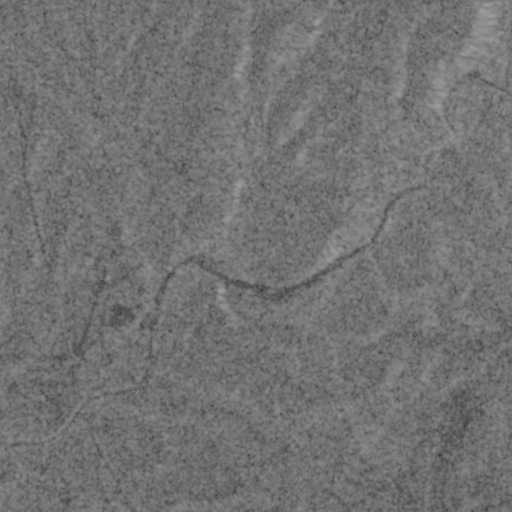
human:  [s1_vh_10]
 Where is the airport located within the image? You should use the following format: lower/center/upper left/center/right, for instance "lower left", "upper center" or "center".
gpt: The airport is located in the lower left of the image.
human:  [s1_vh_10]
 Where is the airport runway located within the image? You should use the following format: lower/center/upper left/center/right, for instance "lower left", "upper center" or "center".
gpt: The airport runway is located in the lower left of the image.
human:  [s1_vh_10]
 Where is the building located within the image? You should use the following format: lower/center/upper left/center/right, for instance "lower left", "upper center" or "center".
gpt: The building is located in the center left of the image.
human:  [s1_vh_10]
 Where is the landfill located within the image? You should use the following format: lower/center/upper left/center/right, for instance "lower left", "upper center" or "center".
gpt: There is no landfill in the image.

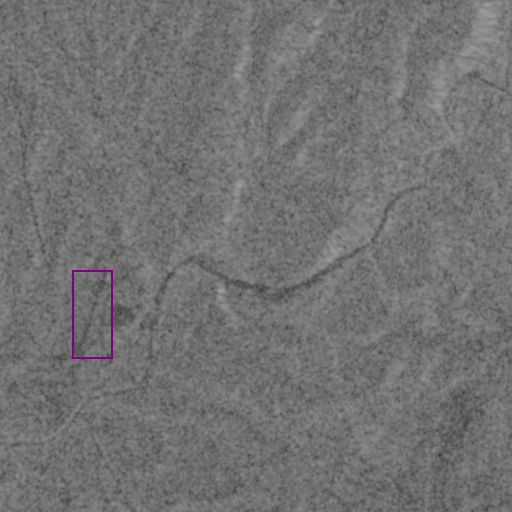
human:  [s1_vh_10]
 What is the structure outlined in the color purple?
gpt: The structure outlined in purple is an airport.
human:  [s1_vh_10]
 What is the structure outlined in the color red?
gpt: There is no red outline.